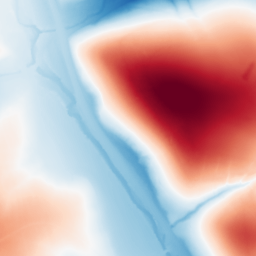
Category: trend_removal
Decomposition family: polynomial_high
Decomposition parameters: degree: 6
Upsampling method: cubic_mitchell
Upsampling parameters: scale: 4
Upsampling scale: 4